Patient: sex M, age 77
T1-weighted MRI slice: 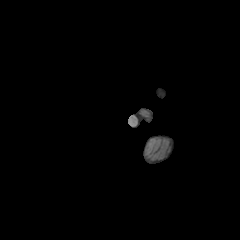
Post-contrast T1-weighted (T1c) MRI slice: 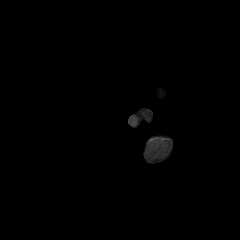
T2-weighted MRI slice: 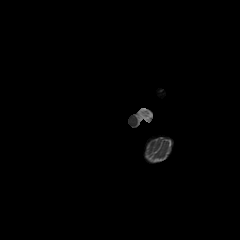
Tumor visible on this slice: no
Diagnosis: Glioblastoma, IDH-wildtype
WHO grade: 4